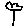
Label: flower